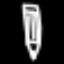
Label: pencil